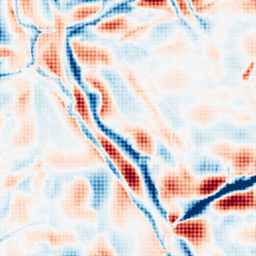
Category: wavelet
Decomposition family: wavelet_biorthogonal
Decomposition parameters: wavelet: bior3.5
level: 5
Upsampling method: sinc_hamming
Upsampling parameters: scale: 8
kernel_size: 8
Upsampling scale: 8